Interaction volume radius: 5 \u00c5
Interaction volume height: 10 \u00c5
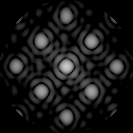
Disorder parameter: 0.06717